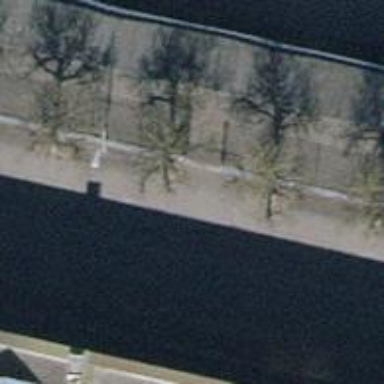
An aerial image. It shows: Avenue of trees.